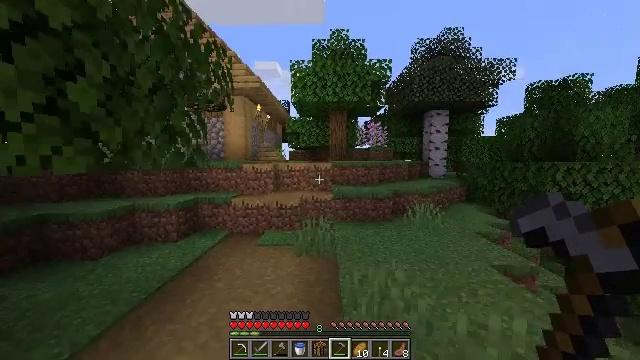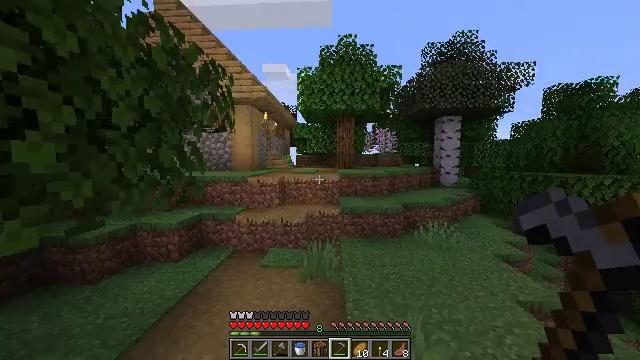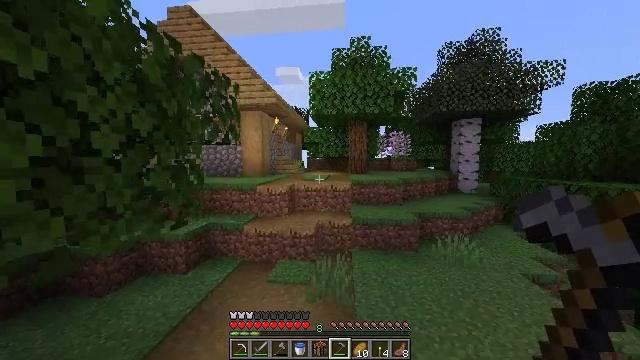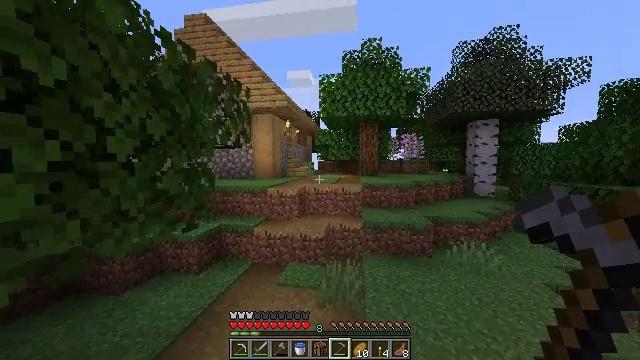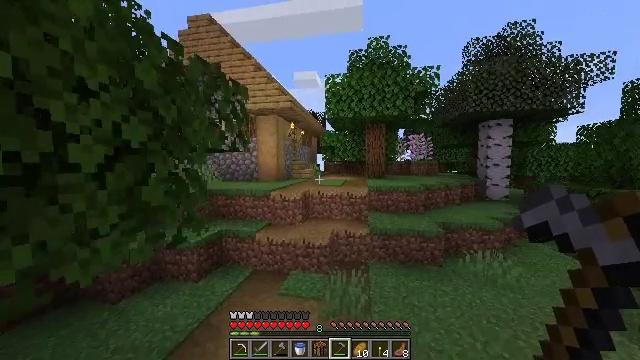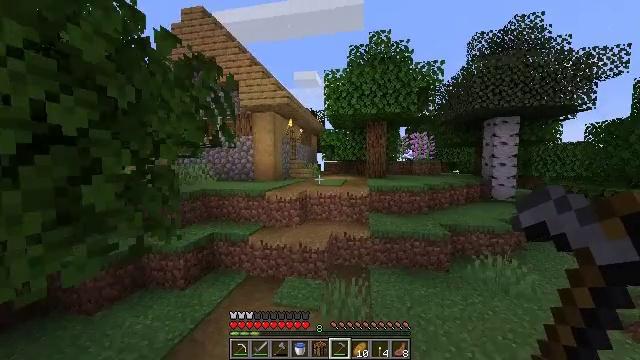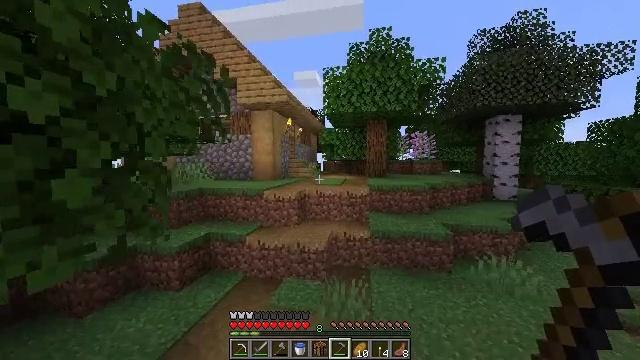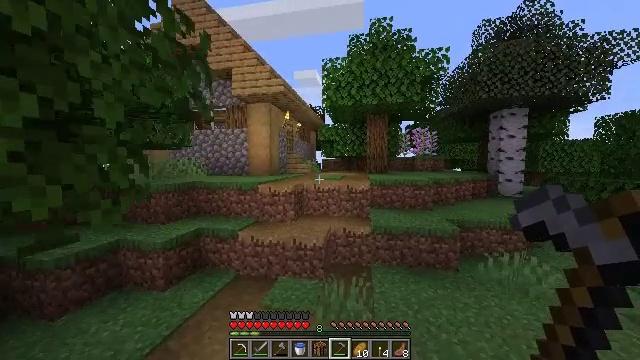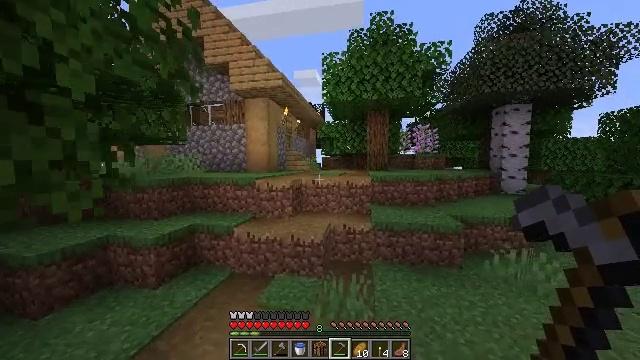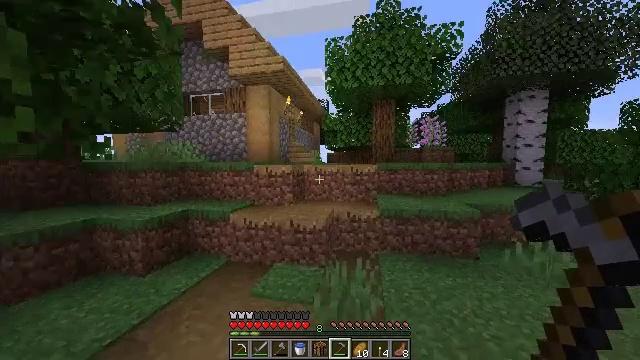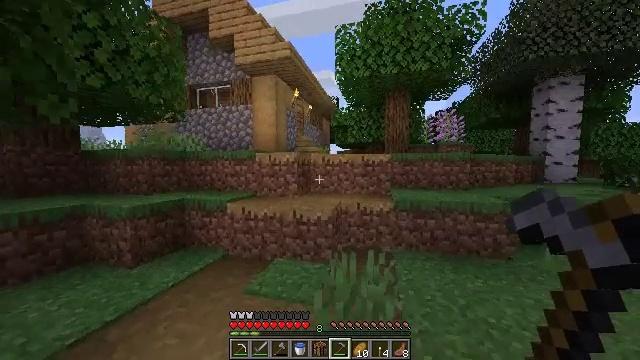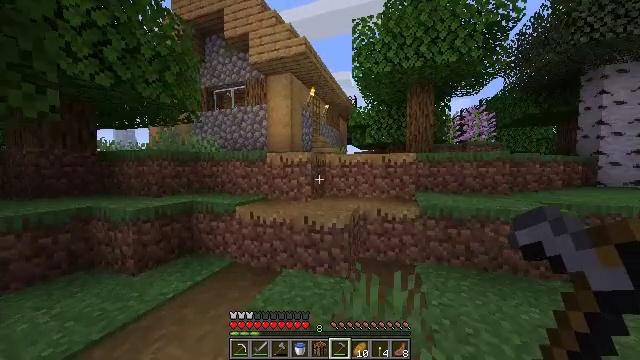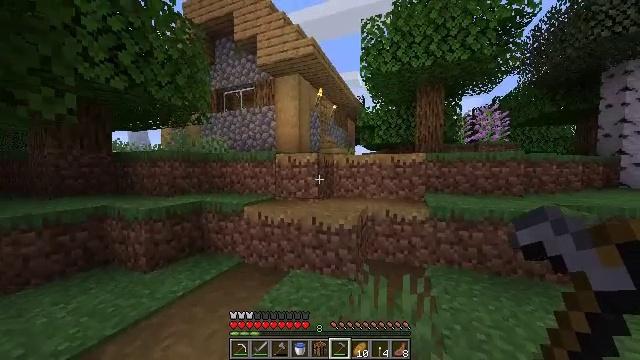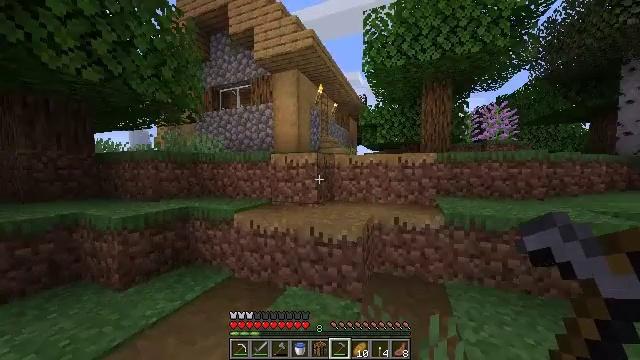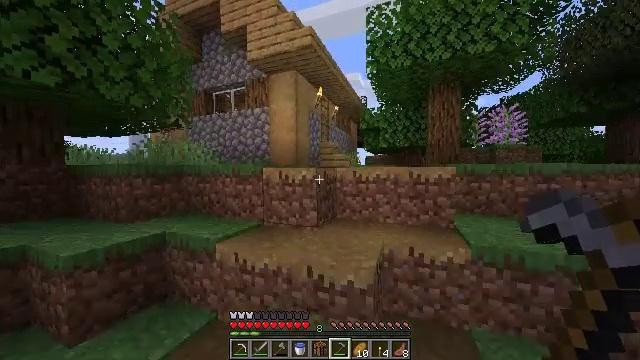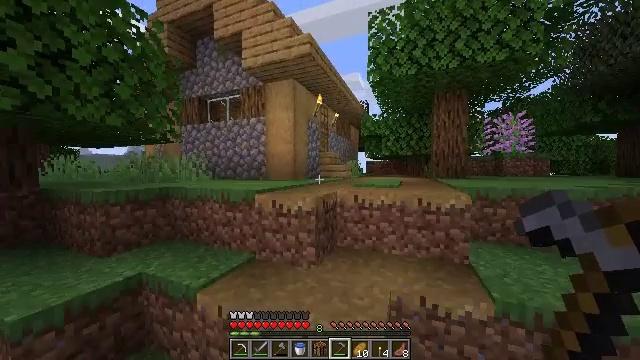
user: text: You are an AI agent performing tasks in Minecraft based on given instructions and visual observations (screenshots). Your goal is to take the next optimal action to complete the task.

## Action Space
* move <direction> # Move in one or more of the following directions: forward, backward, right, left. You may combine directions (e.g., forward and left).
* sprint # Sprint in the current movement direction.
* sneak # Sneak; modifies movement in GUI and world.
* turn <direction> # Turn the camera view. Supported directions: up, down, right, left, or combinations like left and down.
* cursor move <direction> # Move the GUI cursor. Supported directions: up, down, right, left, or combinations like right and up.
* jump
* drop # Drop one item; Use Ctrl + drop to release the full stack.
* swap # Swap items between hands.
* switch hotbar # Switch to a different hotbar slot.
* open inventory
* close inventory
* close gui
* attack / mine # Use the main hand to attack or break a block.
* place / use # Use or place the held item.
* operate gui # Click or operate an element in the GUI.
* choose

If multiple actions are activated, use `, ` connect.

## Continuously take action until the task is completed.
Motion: motion action
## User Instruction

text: Use the crafting grid to craft wheat.
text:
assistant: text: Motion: move forward, sprint, turn left, jump
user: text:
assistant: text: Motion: move forward, sprint, turn left, jump
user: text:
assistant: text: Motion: move forward, sprint, turn left, jump
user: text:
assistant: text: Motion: move forward, sprint, turn left, jump
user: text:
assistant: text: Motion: move forward, sprint, jump
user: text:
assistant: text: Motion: move forward, sprint
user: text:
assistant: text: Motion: move forward, sprint
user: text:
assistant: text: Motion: move forward, sprint
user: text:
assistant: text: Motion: move forward, sprint, turn left
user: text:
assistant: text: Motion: move forward, sprint, turn left
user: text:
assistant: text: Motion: move forward, sprint, turn left
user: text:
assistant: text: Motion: move forward, sprint, turn left
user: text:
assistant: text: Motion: move forward, sprint
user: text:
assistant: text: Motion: move forward, sprint, jump
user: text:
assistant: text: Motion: move forward, sprint, jump
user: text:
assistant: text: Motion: move forward, sprint, jump
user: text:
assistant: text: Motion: move forward, sprint, jump
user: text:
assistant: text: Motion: move forward, sprint, jump
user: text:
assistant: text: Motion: move forward, sprint, jump
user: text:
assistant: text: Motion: move forward, sprint, jump
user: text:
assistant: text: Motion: move forward, sprint, turn right, jump
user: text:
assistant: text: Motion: move forward, sprint, turn right and down, jump
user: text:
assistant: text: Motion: move forward, sprint, turn right, jump
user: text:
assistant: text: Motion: move forward, sprint, jump
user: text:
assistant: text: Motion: move forward, sprint, jump
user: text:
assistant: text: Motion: move forward, sprint, jump
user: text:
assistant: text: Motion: move forward, sprint, jump
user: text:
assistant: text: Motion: move forward, sprint, jump
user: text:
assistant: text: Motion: move forward, sprint
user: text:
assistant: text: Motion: move forward, sprint